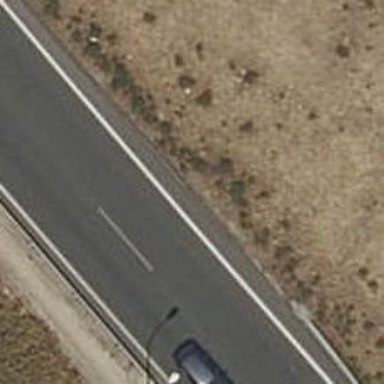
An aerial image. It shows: Motorway junction.